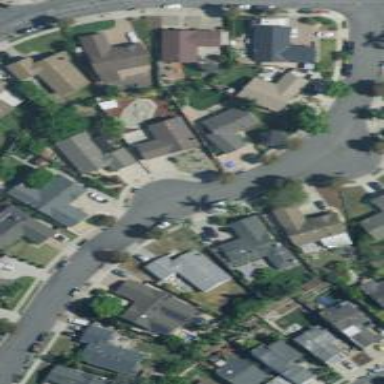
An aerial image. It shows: Driveway.